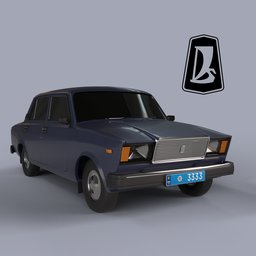
Label: mechanical